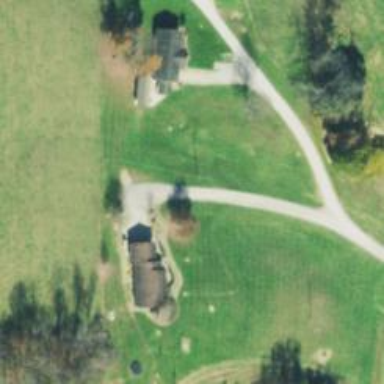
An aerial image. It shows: Driveway leading to service road.